Question: I have a .NET 3.5 C# console app. I need to read the App.Config. When I go to set a reference to system.Configuration.dll, I saw that even though my app was compiled as version 3.5 of the Framework, that the Add Ref dialog only showed me the 2.0 version of the dll.
So I found the dll under:
C:\Program Files\Reference Assemblies\Microsoft\Framework.NETFramework3.5\Profile\Client
I decided to try and set a reference directly to this 3.5 dll. After doing this, my project ended up with a 2.0 version.
What is going on? I thought that if an app was compiled against a particular version of the Framework, that all of the dlls that were part of the framework were all from the same version. It seems like I am mixing versions. I guess I am not too surprised that I can simultaneously access dlls from older versions of the framework, but if there is a newer version in the 3.5 folder, why is it not using it? or is this really the 2.0 dll placed in the 3.5 folder?

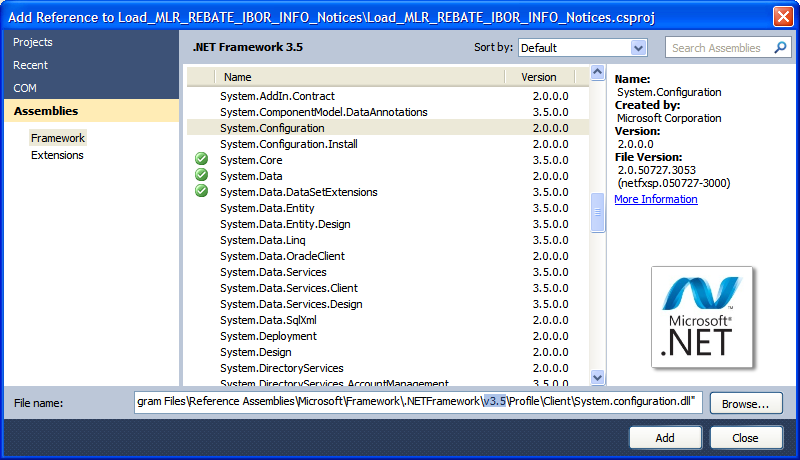
Answer: System.Configuration.dll is from v2.0 of the Framework. The file in the location you found is still the same as the .NET 2.0 file, but it's just there as a packaged component of the 3.5 Client Profile (with the Client Profile just being a trimmed down version of full .NET).
Version 3.5 of .NET is just a set of extensions on version 2.0 as it runs on the 2.0 CLR, and, as such, implements 2.0, 3.0, and 3.5 versions of the DLLs from the .NET framework. The classes in System.Configuration.dll were introduced, and are still all from, version 2.0 of the framework, thus the DLL itself will always be 2.0.0.0
For some more detail: <URL>